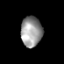
Tissue: prostate
Cell type: T cells
Senescence score: 0.362
Nuclear area (px): 624
Mean DAPI intensity: 152.367